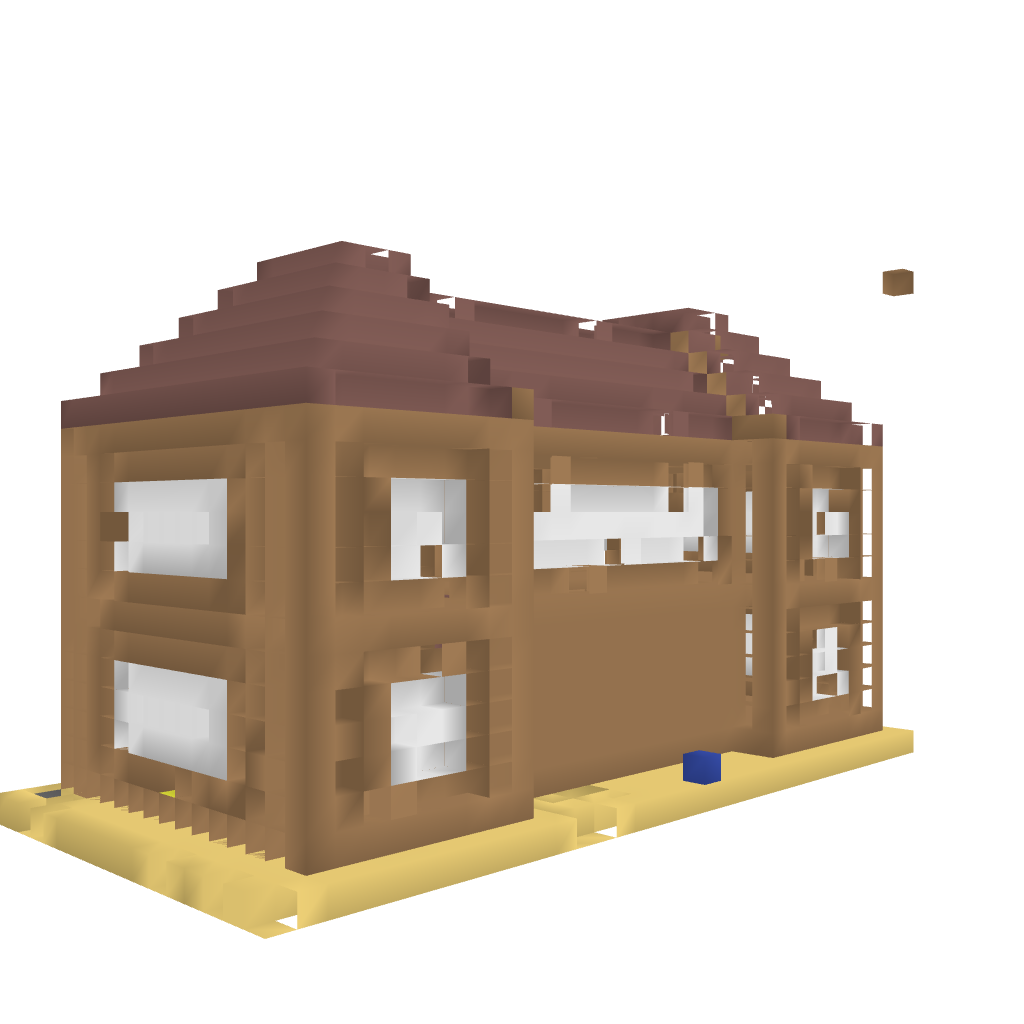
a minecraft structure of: OlimpusHD3 high quality